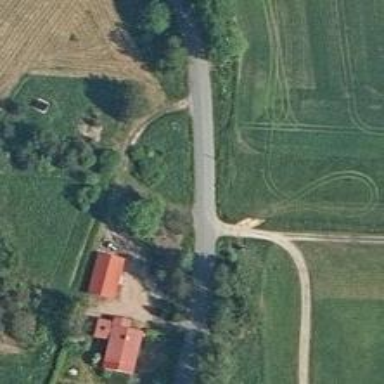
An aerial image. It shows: Tertiary road.